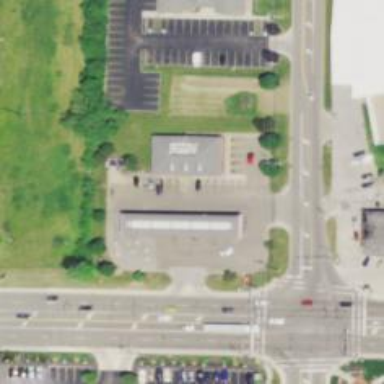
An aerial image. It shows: Convenience shop.